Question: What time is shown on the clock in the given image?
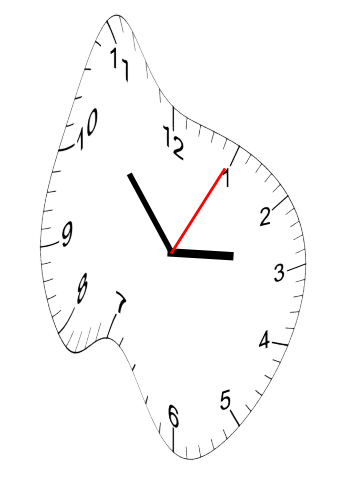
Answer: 02:53:05